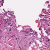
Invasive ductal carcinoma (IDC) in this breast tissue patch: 0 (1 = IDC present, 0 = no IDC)